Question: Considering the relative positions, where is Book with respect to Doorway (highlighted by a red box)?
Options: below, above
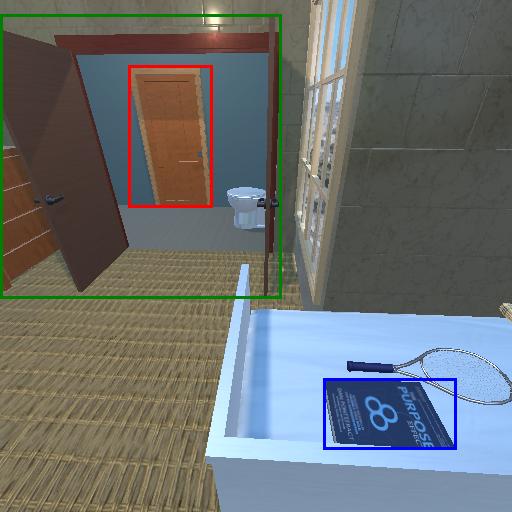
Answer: below